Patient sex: M
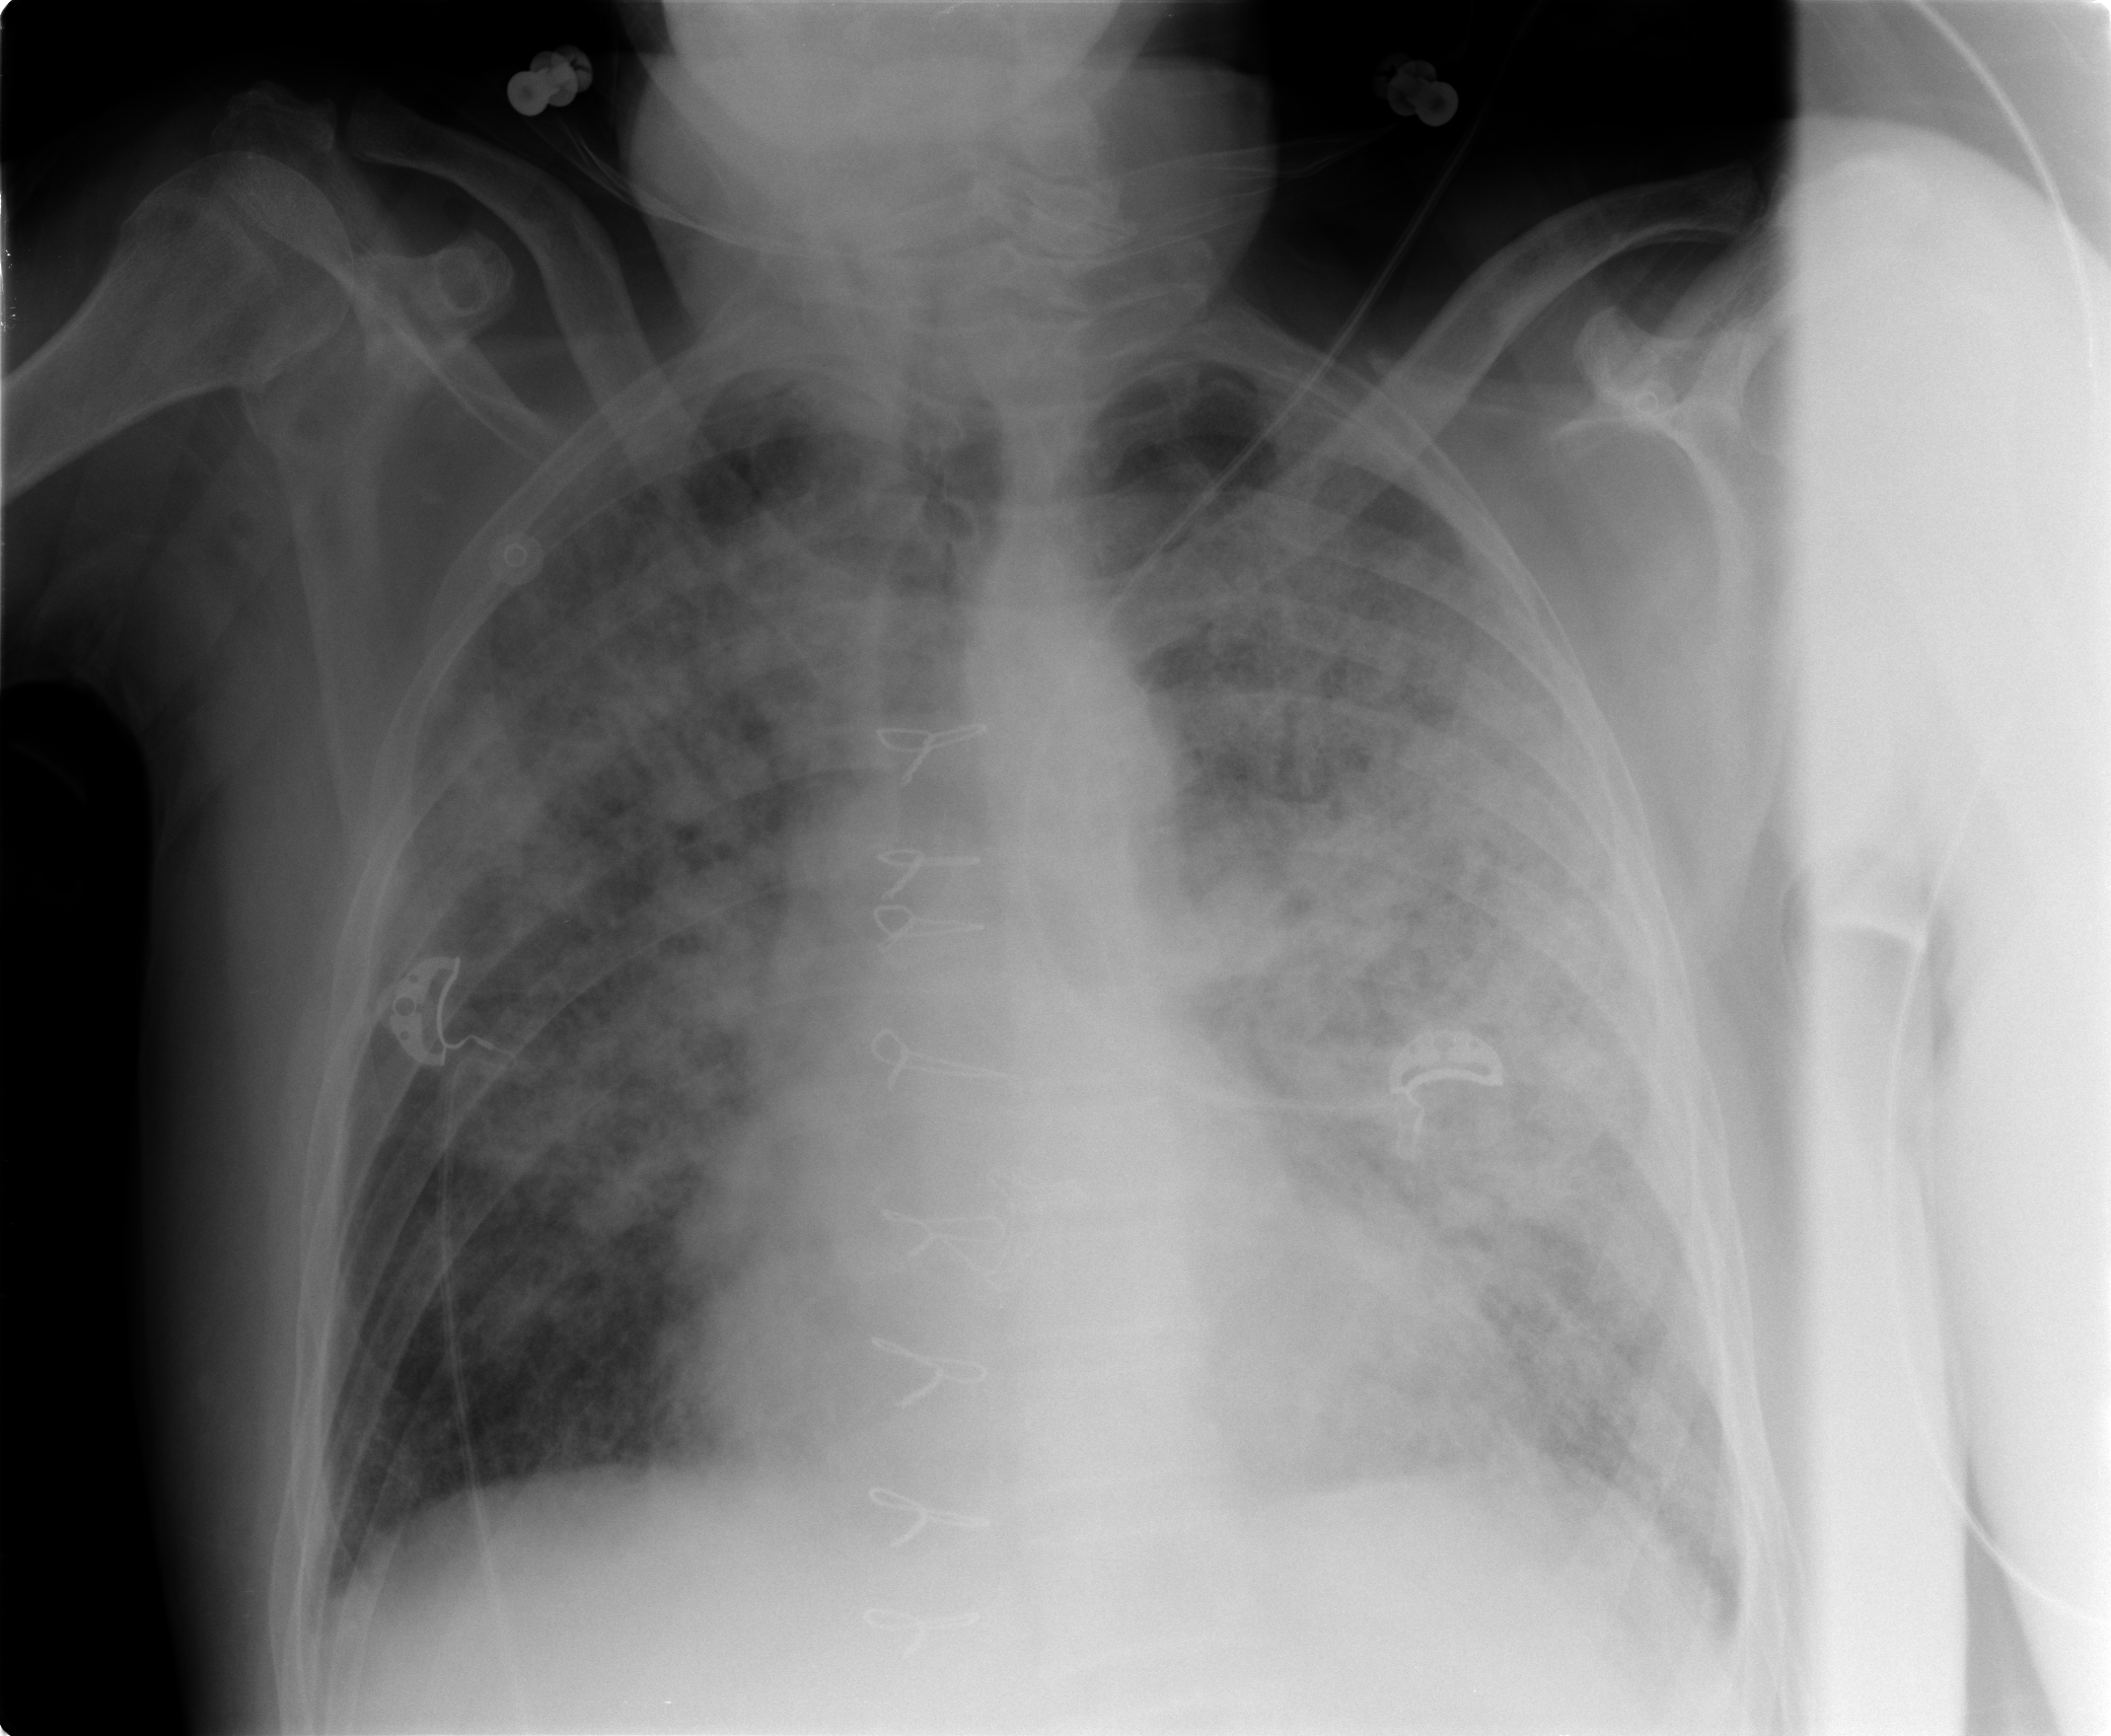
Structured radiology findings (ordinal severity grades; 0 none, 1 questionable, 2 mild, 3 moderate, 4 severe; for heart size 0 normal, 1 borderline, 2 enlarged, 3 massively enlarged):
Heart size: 1
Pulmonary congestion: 2
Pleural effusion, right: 0
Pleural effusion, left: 0
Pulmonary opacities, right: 4
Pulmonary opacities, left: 3
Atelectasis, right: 2
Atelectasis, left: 1